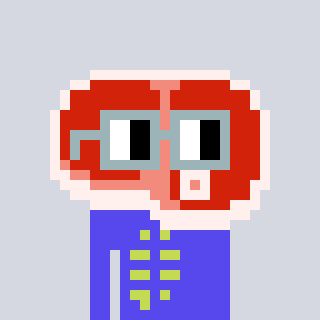
a pixel art character with square dark gray glasses, a steak-shaped head and a computerblue-colored body on a cool background